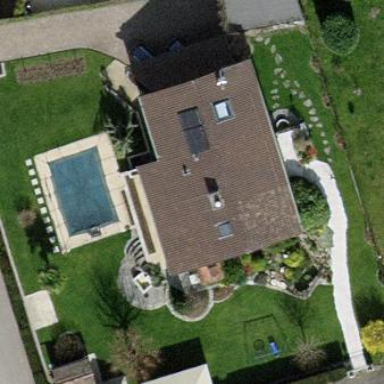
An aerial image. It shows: Garden surrounded by fence.